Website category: book
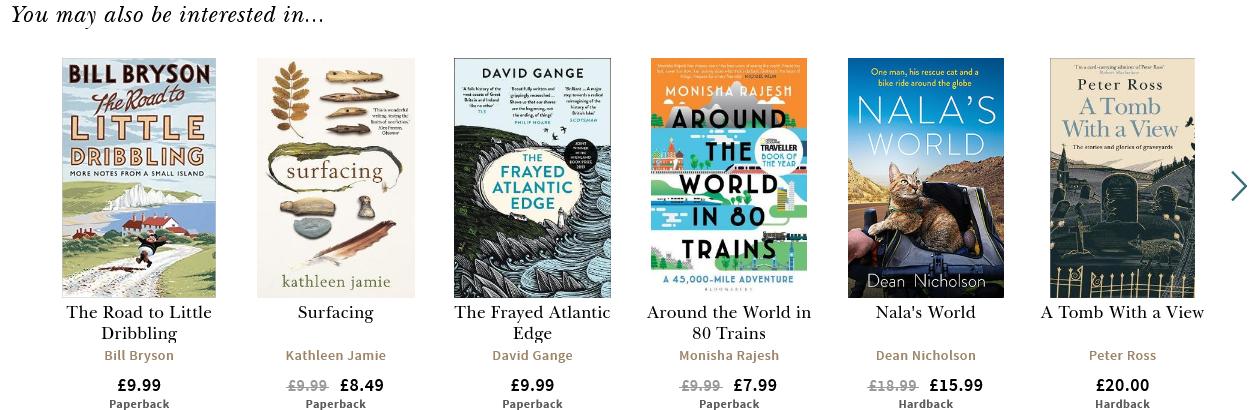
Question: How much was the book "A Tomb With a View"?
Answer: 20.00

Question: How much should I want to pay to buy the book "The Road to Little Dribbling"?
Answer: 9.99

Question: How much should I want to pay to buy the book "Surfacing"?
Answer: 8.49

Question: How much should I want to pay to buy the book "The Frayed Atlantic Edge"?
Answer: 9.99

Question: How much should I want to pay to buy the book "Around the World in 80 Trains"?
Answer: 7.99

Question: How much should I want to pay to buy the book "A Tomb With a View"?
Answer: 20.00

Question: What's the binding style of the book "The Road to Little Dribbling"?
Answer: Paperback

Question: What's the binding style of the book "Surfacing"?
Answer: Paperback

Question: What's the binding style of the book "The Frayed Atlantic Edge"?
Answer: Paperback

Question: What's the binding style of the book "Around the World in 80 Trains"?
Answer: Paperback

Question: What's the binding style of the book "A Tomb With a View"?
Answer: Hardback

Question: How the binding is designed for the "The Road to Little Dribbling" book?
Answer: Paperback

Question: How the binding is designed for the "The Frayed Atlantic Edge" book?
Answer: Paperback

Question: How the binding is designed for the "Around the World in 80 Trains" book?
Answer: Paperback

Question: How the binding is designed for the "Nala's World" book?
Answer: Hardback

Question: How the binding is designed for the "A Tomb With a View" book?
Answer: Hardback

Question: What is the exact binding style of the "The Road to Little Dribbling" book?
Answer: Paperback

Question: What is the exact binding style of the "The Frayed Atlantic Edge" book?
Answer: Paperback

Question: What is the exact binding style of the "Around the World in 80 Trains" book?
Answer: Paperback

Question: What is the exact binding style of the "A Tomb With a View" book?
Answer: Hardback

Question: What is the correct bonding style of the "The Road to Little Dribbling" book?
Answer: Paperback

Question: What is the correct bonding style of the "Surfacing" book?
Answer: Paperback

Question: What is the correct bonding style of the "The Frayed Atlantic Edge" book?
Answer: Paperback

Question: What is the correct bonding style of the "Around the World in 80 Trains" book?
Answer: Paperback

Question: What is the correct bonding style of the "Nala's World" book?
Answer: Hardback

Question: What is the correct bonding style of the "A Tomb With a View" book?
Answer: Hardback

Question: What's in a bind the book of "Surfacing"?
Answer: Paperback

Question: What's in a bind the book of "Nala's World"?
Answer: Hardback

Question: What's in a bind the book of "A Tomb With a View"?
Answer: Hardback

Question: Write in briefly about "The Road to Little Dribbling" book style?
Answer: Paperback

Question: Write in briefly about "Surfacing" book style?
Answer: Paperback

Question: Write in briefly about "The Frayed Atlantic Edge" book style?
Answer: Paperback

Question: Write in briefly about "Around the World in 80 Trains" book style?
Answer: Paperback

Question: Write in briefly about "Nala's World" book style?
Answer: Hardback

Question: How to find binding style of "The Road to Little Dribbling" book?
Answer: Paperback

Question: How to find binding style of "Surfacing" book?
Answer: Paperback

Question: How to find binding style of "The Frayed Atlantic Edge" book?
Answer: Paperback

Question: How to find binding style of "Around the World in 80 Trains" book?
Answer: Paperback

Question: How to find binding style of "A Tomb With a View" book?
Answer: Hardback